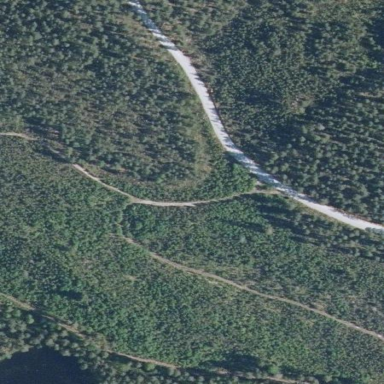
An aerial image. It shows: Unpaved track road.